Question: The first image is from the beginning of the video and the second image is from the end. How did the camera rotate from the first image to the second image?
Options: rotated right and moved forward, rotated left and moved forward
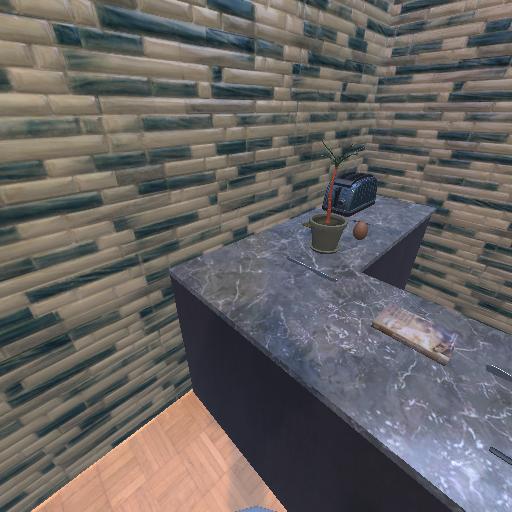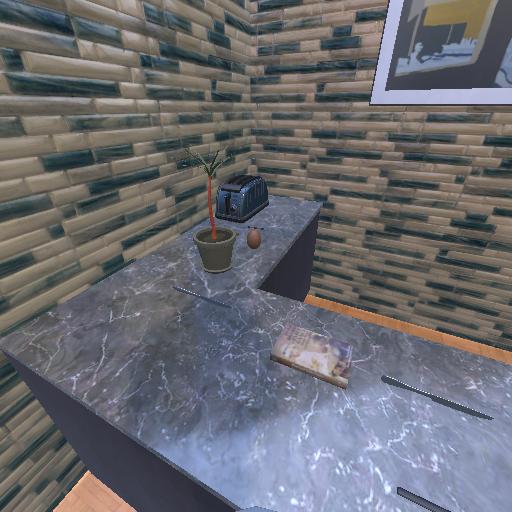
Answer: rotated right and moved forward